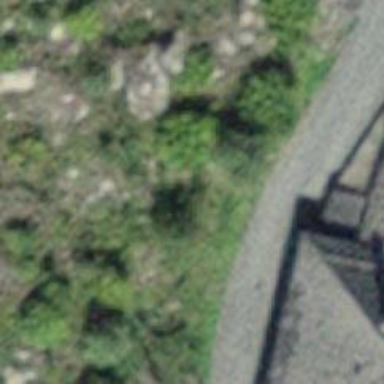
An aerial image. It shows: Retaining wall.